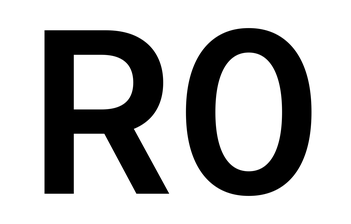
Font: Inter_SemiBold